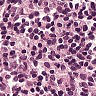
Metastatic tissue present: no